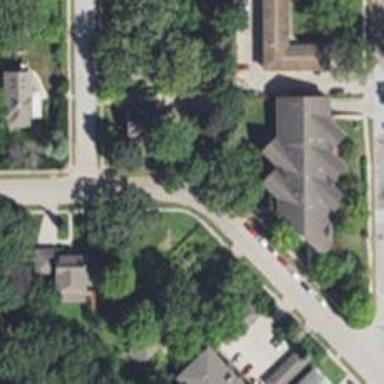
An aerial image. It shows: Residential road with sidewalk on the left.